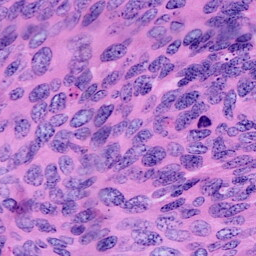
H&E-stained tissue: Cervix